Brain MRI, t1w sequence, axial 2D slice.
Patient: age 35, sex F, weight 78 kg, height 1.78 m
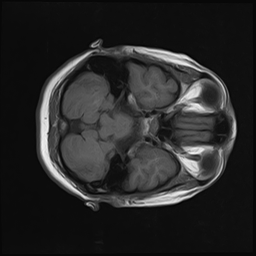